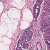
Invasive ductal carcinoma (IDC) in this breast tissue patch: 0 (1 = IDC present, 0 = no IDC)